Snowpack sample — Rabbit Ears Pass, Jackson County, Colorado, USA (12/17/25, 1:08 PM MST)
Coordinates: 40.387, -106.625
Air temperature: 34 °F
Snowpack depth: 46 cm
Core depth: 30 cm
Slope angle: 6°, slope face: 165°
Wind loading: medium
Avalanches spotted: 0
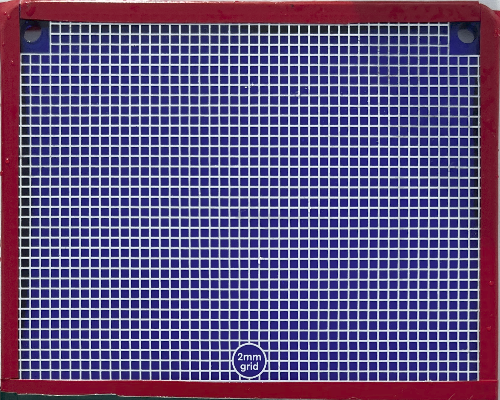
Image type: profile
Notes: No avalanches spotted nearby, although collected in a meadowy area with minimal risk on this face of the pass.